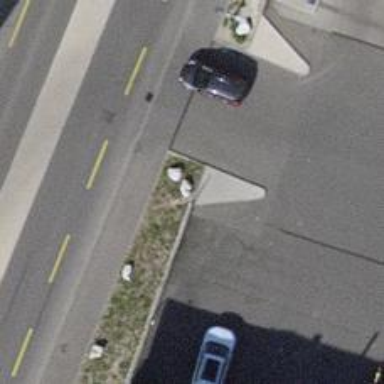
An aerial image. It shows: Block barrier.